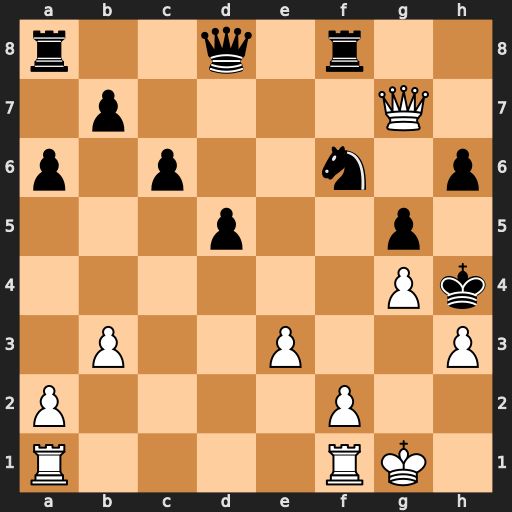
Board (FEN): r2q1r2/1p4Q1/p1p2n1p/3p2p1/6Pk/1P2P2P/P4P2/R4RK1
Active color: w
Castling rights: -
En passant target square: -
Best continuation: Qxh6+ Nh5 Qxh5#